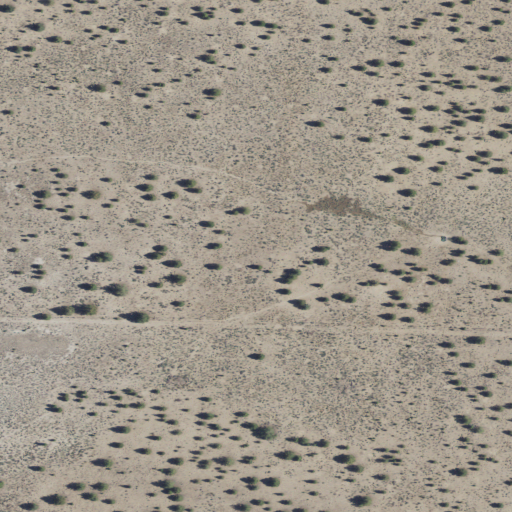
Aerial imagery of plain(s) in Oregon named Alkali Flat containing only shrub